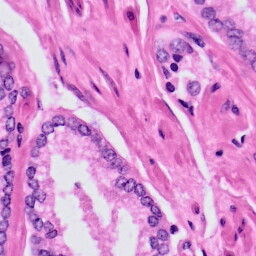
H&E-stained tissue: Prostate